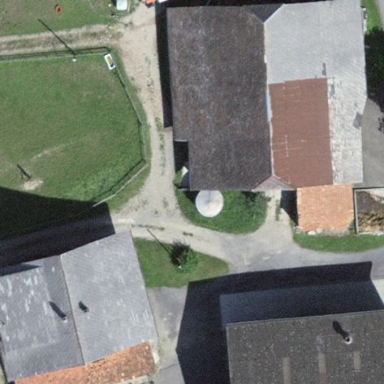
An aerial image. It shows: Farmyard area.